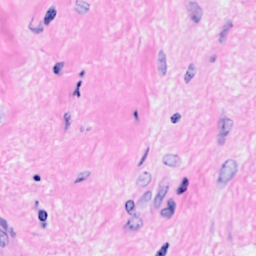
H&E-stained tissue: Breast